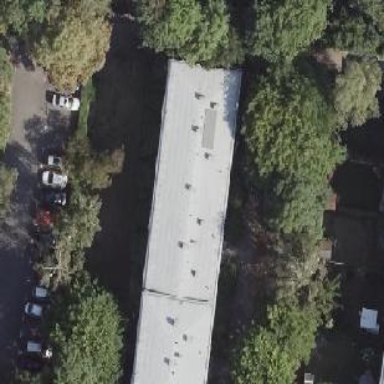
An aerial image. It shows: Hipped roof apartment building.